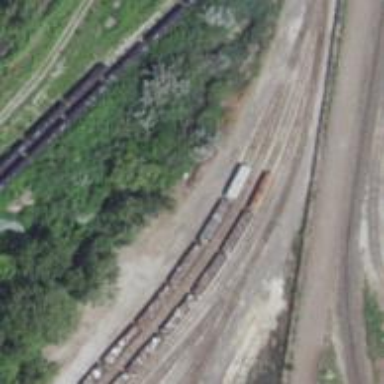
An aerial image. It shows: Railway yard used for servicing trains.